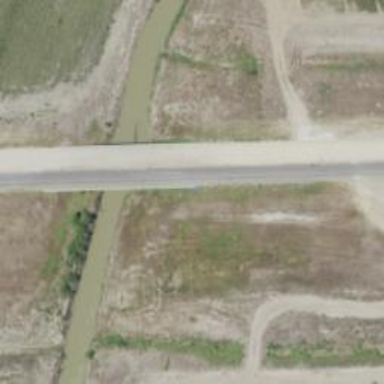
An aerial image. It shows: Primary highway with bridge.